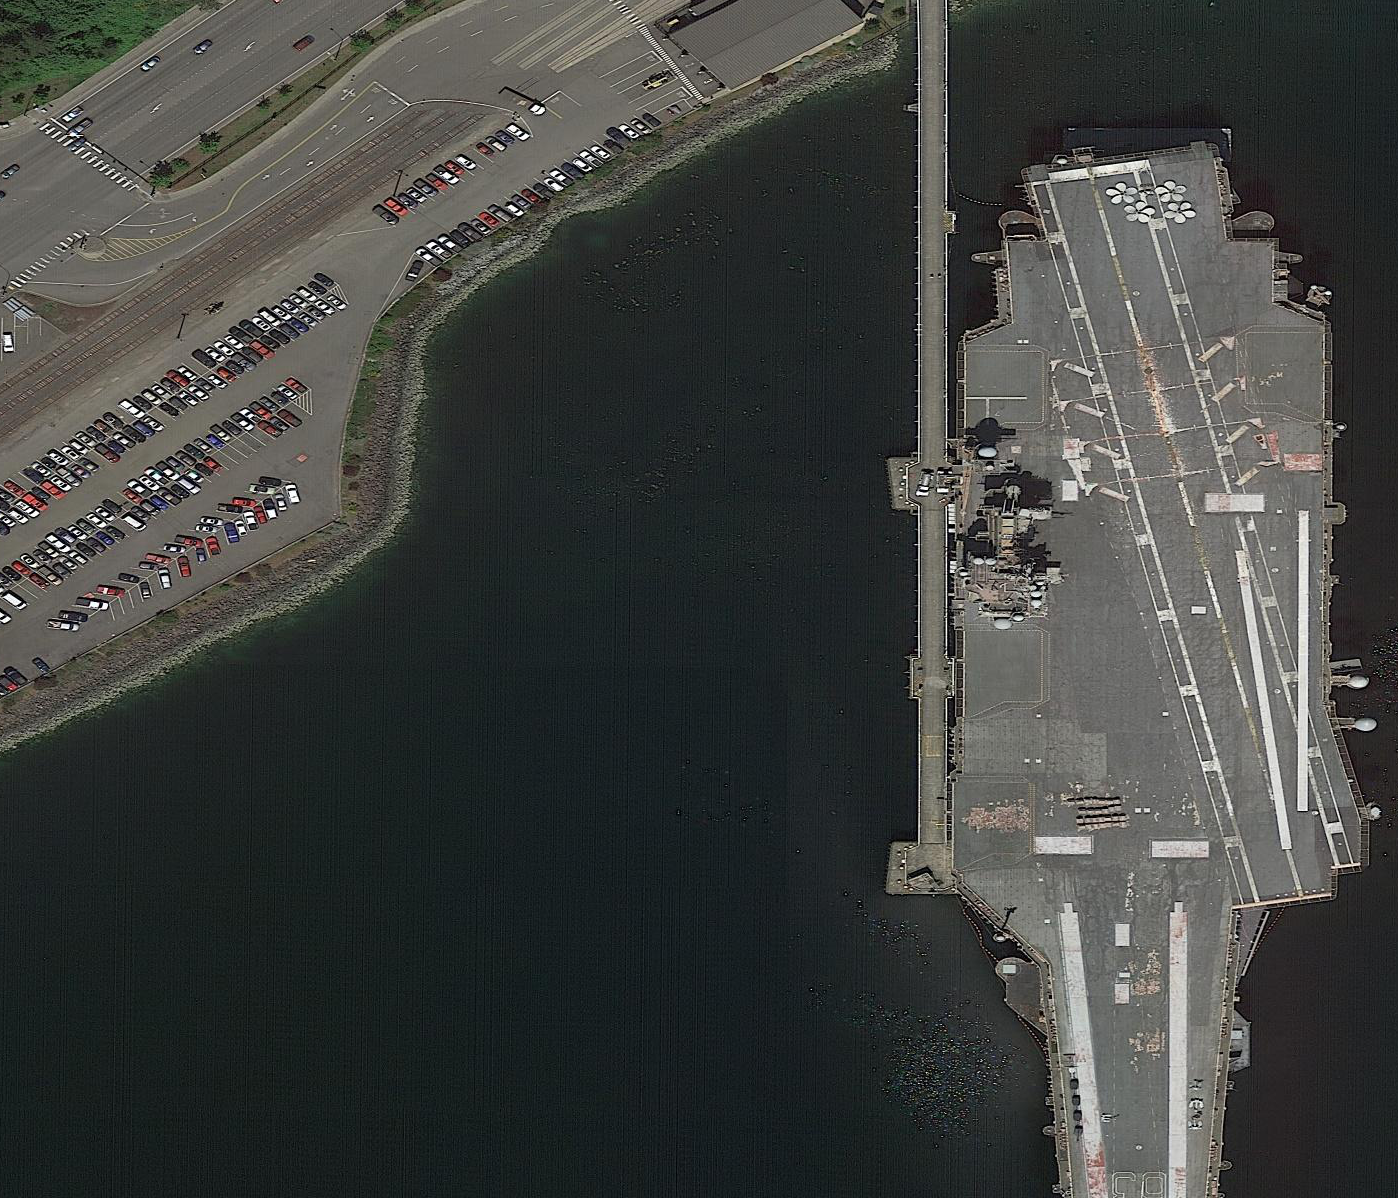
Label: KittyHawk-class_aircraft_carrier